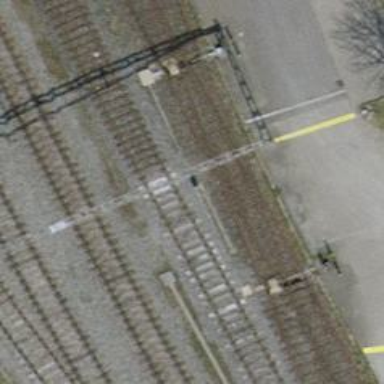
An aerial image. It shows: Single-track railway yard.